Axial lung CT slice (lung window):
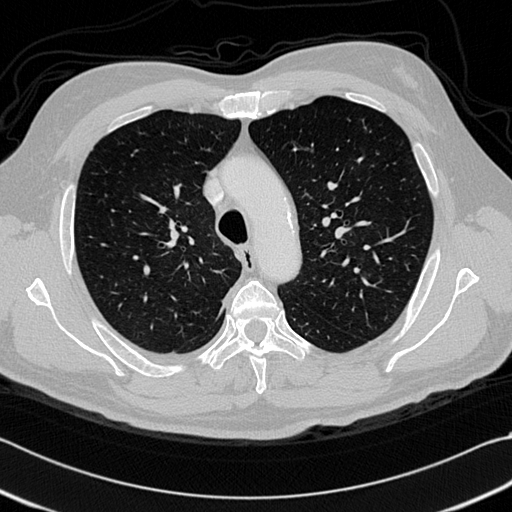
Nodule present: no